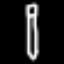
Label: pencil